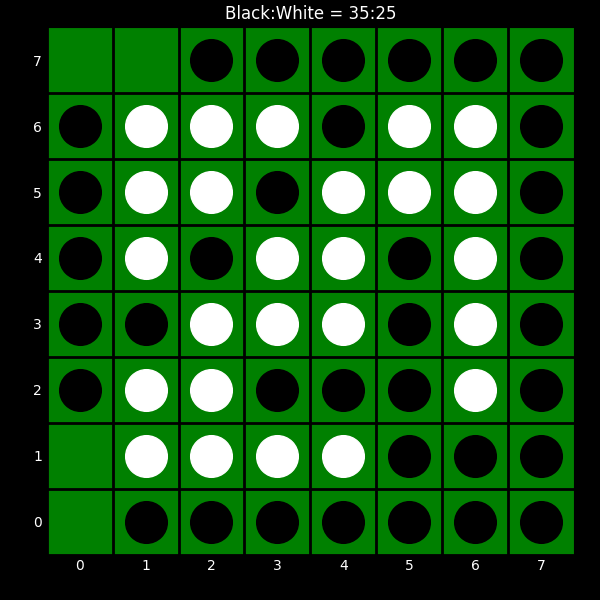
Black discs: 35
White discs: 25